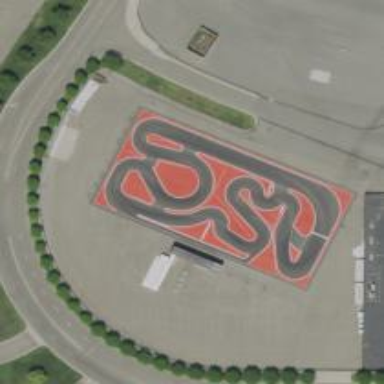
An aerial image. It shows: Motor sport raceway.